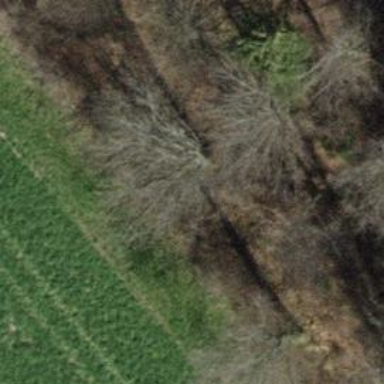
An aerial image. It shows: Pipeline marker.